Question: I declared below:
'''
@IBOutlet var hw_label : UILabel!
'''
If I write as above than it's running successfully,
But when i declare as below :
'''
@IBOutlet var hw_label : UILabel!
and
hw_label.text = "Hello World"
'''
It display error as Image.
I Just want to know that what is the difference between '!' and '?'.
or why we have to use this..?
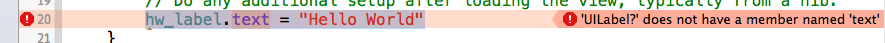
Answer: There are two types of variables in Swift.
1. Optional Variables
2. Normal(Non-Optional) Variables
Optional Variables:
The shortest description is Optional variables/objects contains the the property "object-returns-nil-when-non-exist". In objC almost all the object we create is optional variable only. That is the objects has the property "object-returns-nil-when-non-exist" behavior. However, this particular behavior is not needed all the time. So, to identify the optionals the symbols '?' and '!' has been used. Again there are two type of optionals...
- -
Normal optionals:
'''
var normalOptional : String?
'''
Implicitly unwrapped optionals:
'''
var specialOptional : String!
'''
Both are having the "optional" behaviour, but the difference is the 'Implicitly unwrapped optional' can also be used as a normal(non-optional) value.
For instance, the indexPath variable is declared in the function(cellForRowAtIndex) parameter list by default tableview delegate methods. The row value exists when the cellForRowAtIndex is get called. There, the indexPath variable is declared in the function(cellForRowAtIndex) parameter list.
So, the unwrapping of 'row' value from 'indexPath' is as follows.
'''
var rowValue = indexPath?.row // variable rowValue inferred as optional Int value
or
var rowValue = indexPath!.row// variable rowValue inferred as normal Int value
'''
Note: When using the '!' unwrapping, have to be very sure that the particular class exists(contains value).
Hope this link will gives you more idea. <URL>